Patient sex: M
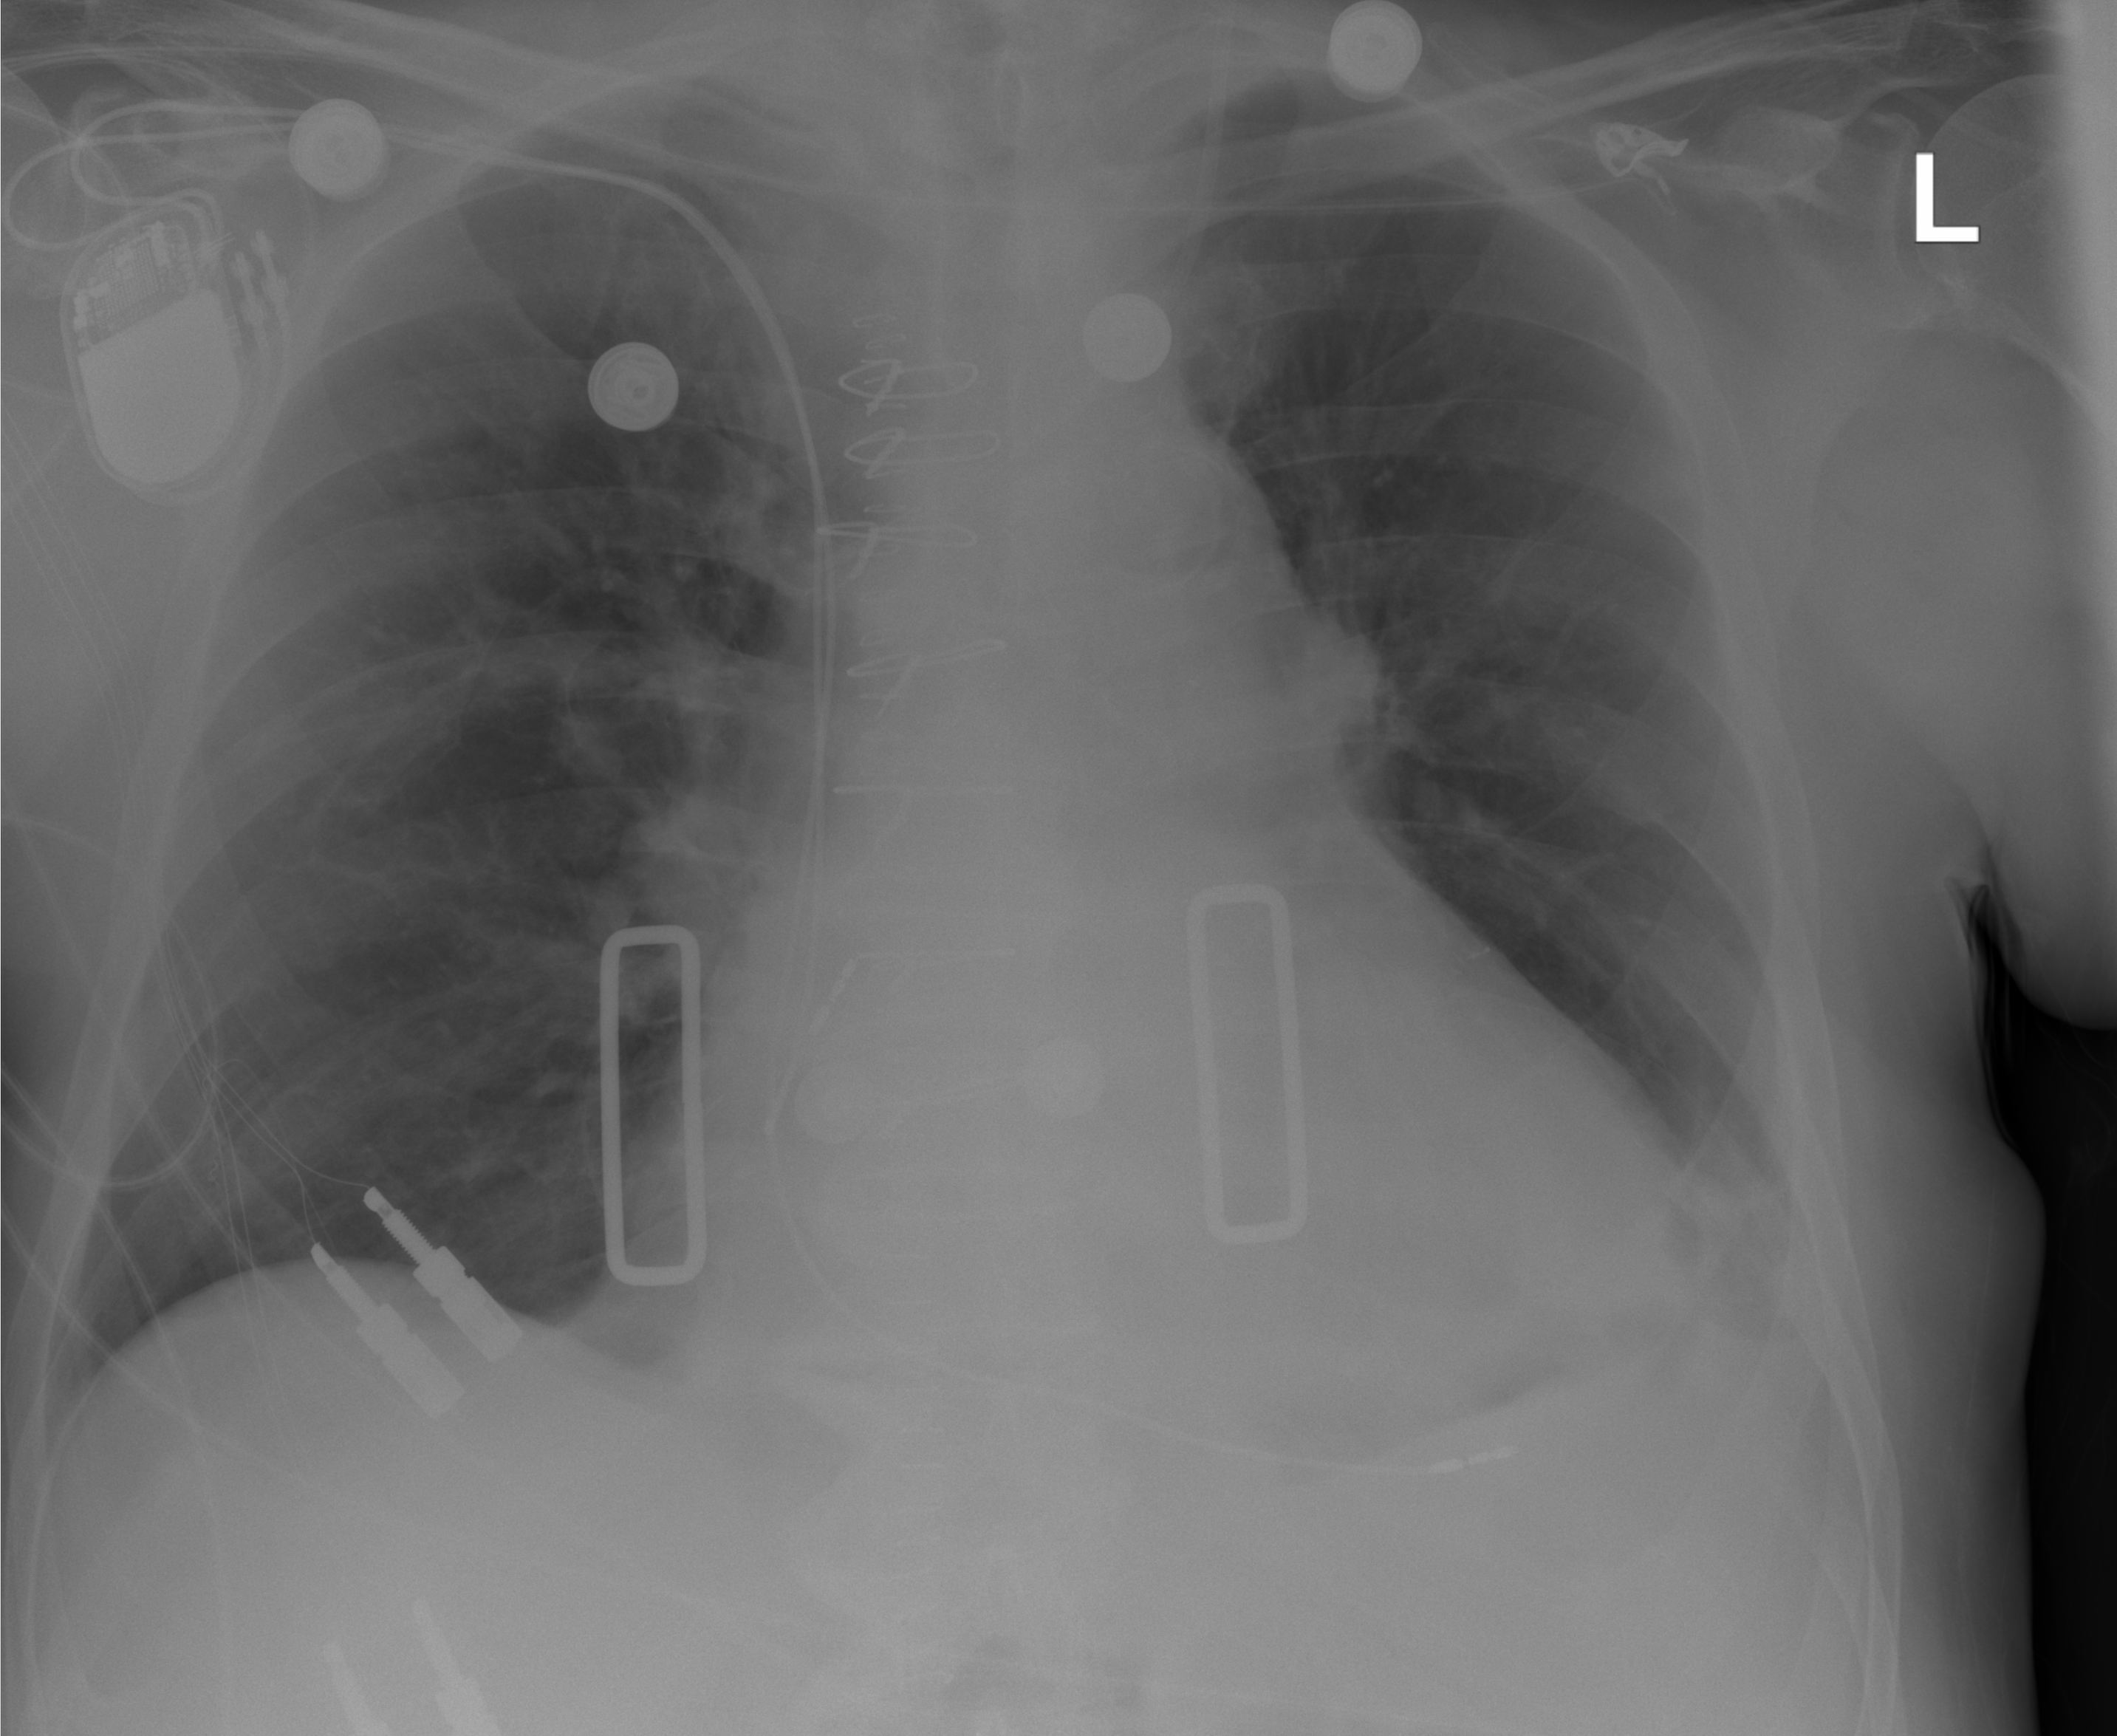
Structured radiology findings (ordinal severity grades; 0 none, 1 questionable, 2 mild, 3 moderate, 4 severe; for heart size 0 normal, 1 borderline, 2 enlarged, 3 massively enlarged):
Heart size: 2
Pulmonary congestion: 0
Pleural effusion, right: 0
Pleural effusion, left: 0
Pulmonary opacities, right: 0
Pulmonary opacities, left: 1
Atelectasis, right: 0
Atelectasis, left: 2